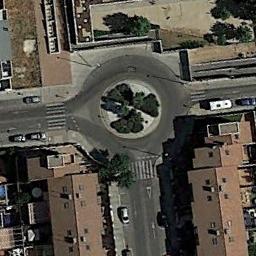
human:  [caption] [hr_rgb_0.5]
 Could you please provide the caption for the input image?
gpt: The roundabout is next to buildings and trees .

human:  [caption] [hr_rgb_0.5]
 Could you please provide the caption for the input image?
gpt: There are several buildings beside the roundabout .

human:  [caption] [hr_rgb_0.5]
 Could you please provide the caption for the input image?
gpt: There are several moving vehicles on the road at the roundabout, Many buildings and some trees and a few lawns around the roundabout .

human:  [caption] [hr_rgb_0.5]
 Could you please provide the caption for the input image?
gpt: The roundabout with three exits and entrances is surrounded by some buildings and some trees are in the middle of the roundabout .

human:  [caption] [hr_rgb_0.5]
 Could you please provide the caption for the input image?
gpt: There are some brown buildings around the roundabout .